Question: I need to create 30 * 30 px small images from splitting a large image. I need these parts separately saved in separate files after being split up like so:

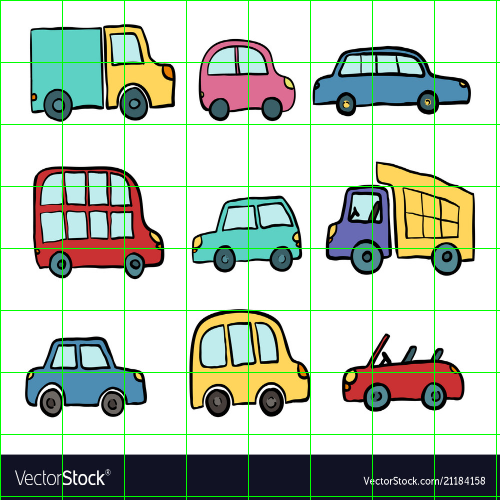
Answer: Here you go:
'''
import cv2
img = cv2.imread('image.png')
for r in range(0,img.shape[0],30):
for c in range(0,img.shape[1],30):
cv2.imwrite(f"img{r}_{c}.png",img[r:r+30, c:c+30,:])
'''